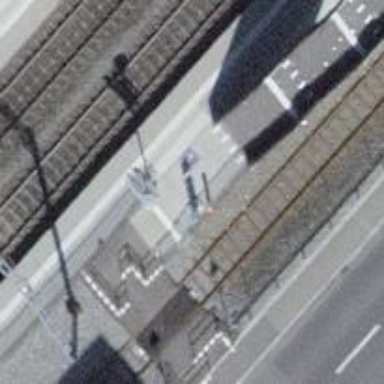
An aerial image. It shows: Asphalt steps along the road.